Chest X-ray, AP view. Patient: 71 years old, sex M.
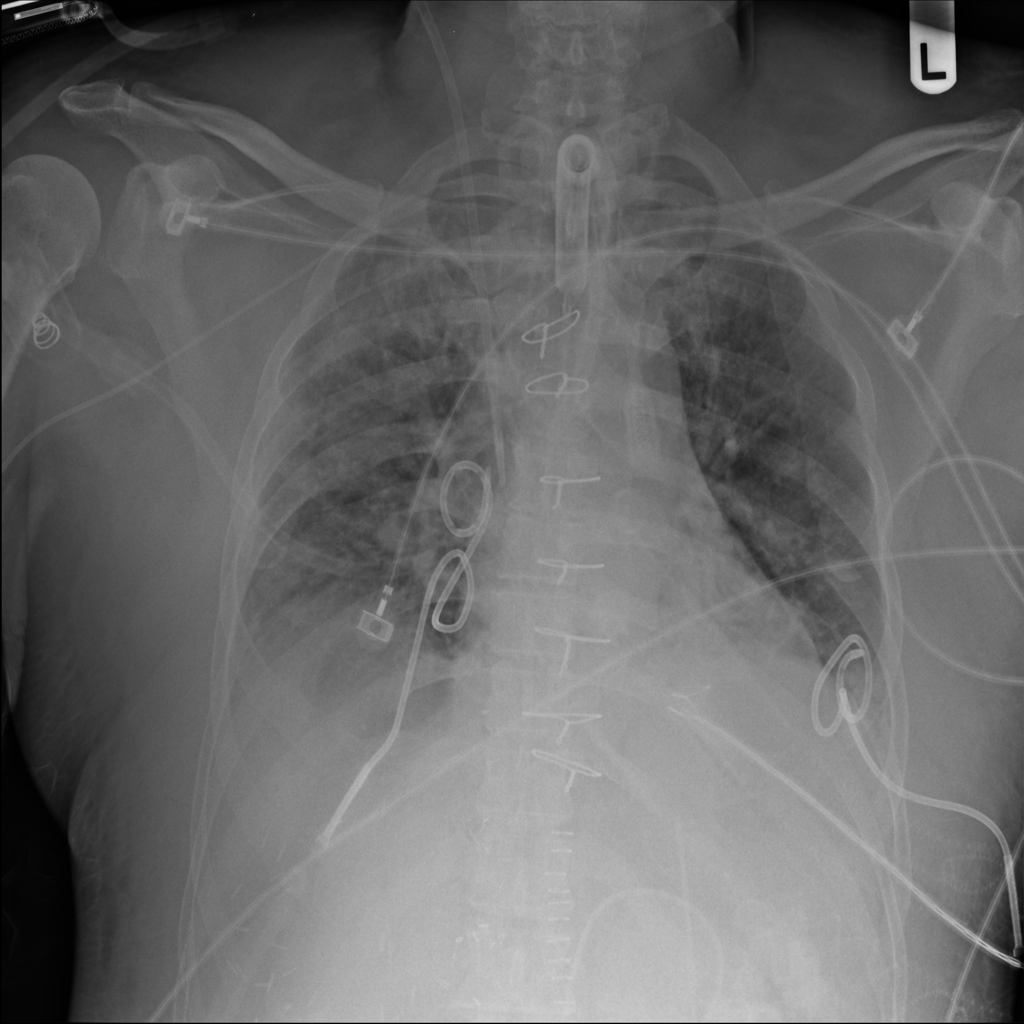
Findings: Effusion, Infiltration